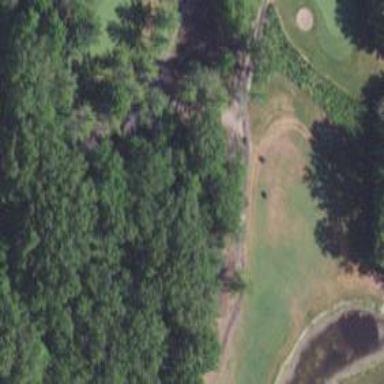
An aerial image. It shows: Service road designated as golf cart path.